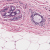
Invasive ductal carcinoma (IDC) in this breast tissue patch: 0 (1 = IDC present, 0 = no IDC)